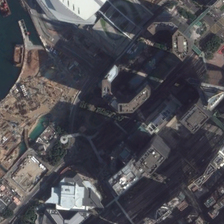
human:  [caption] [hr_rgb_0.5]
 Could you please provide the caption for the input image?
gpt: many buildings are near water in a commercial area .

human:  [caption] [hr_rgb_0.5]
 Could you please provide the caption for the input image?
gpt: many buildings are near water in a commercial area .

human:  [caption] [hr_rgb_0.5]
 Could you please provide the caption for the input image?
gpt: many buildings are near water in a commercial area .

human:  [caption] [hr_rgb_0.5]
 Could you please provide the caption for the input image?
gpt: many buildings are near water in a commercial area .

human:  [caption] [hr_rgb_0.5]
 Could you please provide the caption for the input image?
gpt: many buildings are near water in a commercial area .